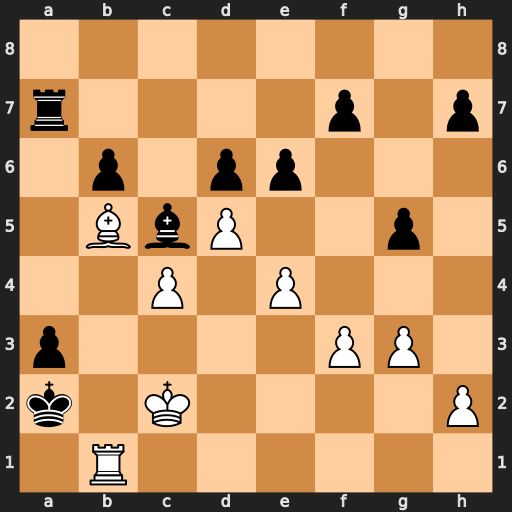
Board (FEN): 8/r4p1p/1p1pp3/1BbP2p1/2P1P3/p4PP1/k1K4P/1R6
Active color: w
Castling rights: -
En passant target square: -
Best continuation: e5 Ra5 exd6 Bxd6 c5 Rxb5 Rxb5